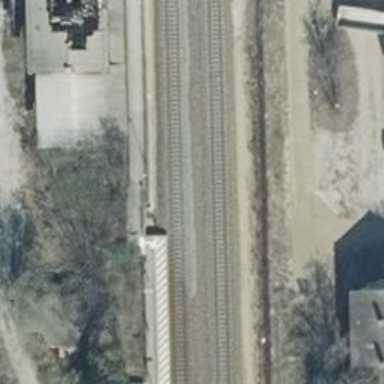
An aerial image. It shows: Railway station that also serves as public transport station.